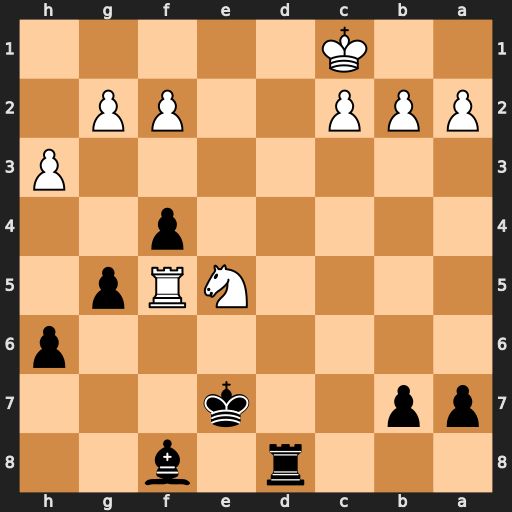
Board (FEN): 3r1b2/pp2k3/7p/4NRp1/5p2/7P/PPP2PP1/2K5
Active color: b
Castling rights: -
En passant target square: -
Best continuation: Ke6 Rxf8 Rxf8